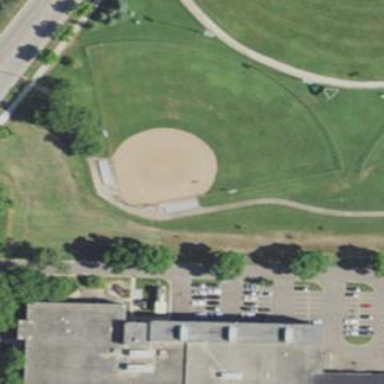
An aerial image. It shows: Softball pitch for leisure and sport activities.